Interaction volume radius: 5 \u00c5
Interaction volume height: 35 \u00c5
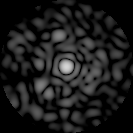
Disorder parameter: 0.841